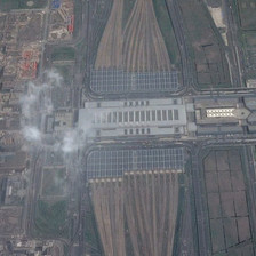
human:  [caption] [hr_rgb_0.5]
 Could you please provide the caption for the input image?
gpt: Many trains are close to the tracks.

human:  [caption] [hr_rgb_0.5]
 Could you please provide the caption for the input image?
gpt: There are many trains near the tracks.

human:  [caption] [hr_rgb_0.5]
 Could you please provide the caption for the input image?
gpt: Many trains are near the tracks.

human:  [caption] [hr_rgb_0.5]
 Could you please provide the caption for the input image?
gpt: the railway station is on the side of the river .

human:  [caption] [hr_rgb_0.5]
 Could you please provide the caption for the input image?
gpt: There are many trains near the tracks.